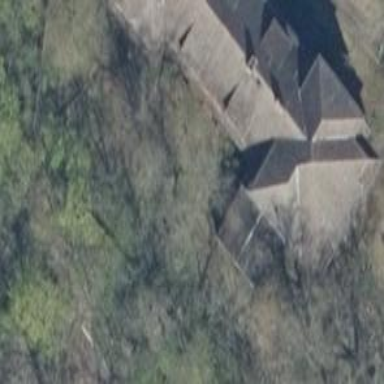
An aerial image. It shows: Ruins of building.